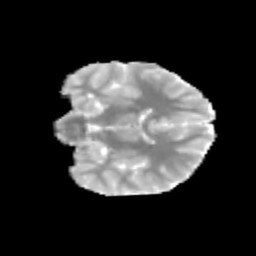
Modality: MD
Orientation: coronal
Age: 11
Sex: male
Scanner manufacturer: siemens
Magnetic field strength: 3 T
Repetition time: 3.8 s
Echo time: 0.07 s